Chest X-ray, PA view. Patient: 23 years old, sex F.
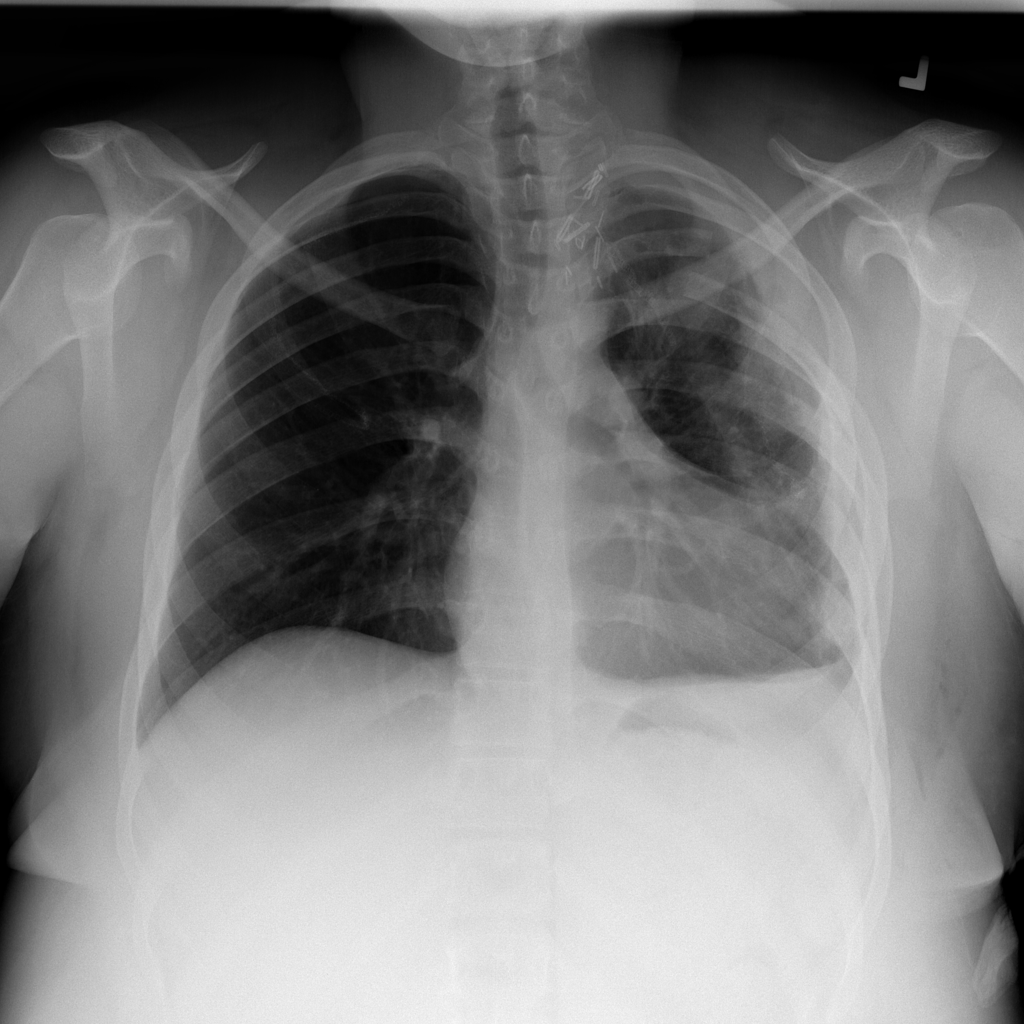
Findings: Atelectasis, Effusion, Infiltration, Pleural_Thickening